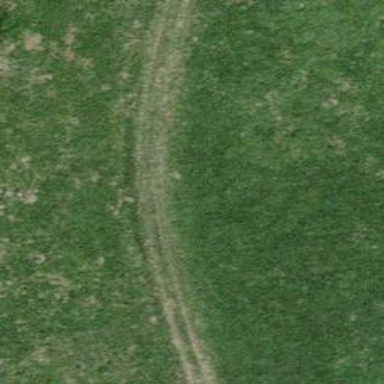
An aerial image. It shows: Track with grade 5 tracktype.